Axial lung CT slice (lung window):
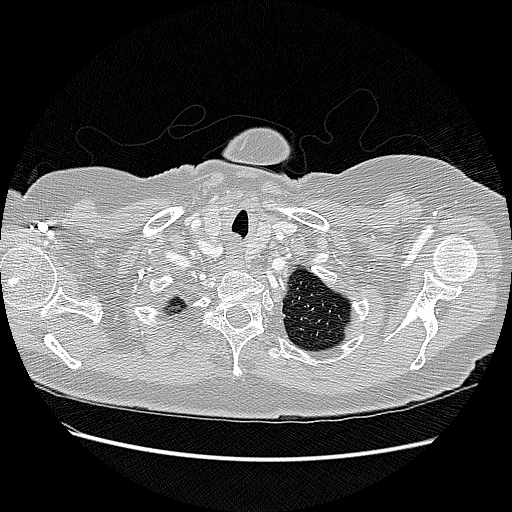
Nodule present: no